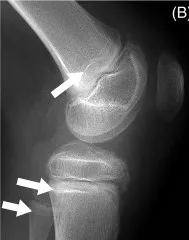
Lateral. Radiographs taken six months.
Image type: radiology (x_ray)